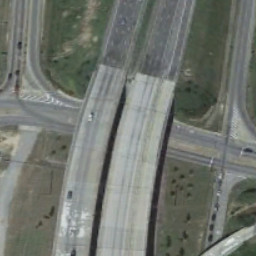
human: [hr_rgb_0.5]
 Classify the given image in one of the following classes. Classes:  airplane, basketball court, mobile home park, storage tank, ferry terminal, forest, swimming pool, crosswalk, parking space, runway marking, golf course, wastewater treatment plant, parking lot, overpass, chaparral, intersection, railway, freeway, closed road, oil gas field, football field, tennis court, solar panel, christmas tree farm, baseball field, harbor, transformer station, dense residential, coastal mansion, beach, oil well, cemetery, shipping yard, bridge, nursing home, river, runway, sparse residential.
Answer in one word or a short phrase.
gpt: overpass